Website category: auto
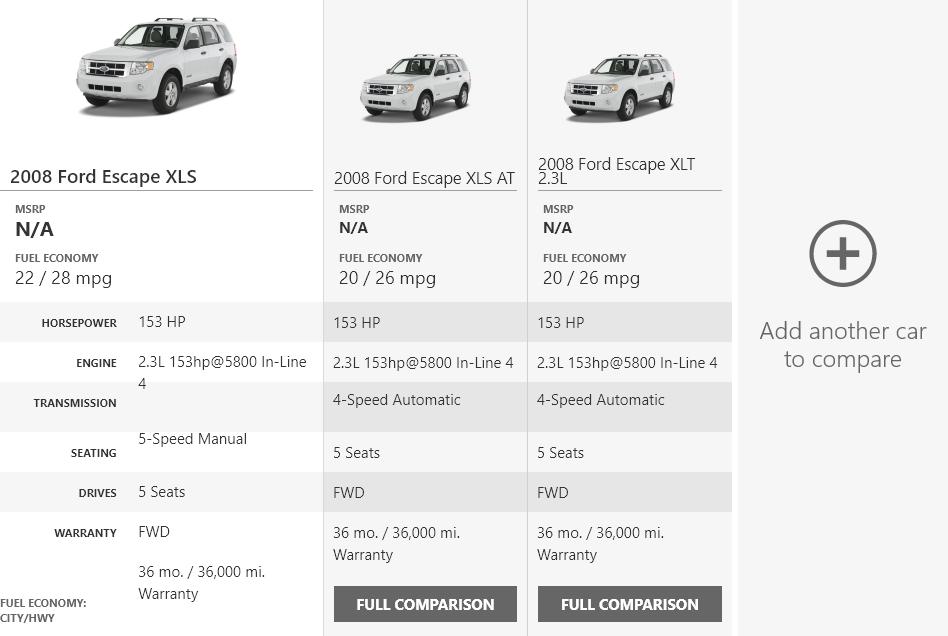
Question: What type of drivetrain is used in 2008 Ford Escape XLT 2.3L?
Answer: FWD

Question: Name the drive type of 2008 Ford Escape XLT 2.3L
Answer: FWD

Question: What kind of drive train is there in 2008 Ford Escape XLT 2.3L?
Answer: FWD

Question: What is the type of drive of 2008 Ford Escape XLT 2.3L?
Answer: FWD

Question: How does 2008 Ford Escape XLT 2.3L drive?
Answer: FWD

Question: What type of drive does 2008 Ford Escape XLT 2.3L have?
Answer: FWD

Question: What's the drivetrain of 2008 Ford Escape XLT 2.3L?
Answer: FWD

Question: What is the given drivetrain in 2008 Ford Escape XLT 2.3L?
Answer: FWD

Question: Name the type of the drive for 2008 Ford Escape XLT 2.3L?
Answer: FWD

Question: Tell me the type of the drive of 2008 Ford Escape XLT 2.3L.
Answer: FWD

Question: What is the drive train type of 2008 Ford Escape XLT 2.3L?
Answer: FWD

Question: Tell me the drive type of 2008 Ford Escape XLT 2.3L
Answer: FWD

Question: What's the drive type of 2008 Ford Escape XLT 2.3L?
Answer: FWD

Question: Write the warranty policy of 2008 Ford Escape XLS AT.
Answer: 36 mo. / 36,000 mi. Warranty

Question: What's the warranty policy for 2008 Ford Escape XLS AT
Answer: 36 mo. / 36,000 mi. Warranty

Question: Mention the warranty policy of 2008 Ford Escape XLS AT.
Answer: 36 mo. / 36,000 mi. Warranty

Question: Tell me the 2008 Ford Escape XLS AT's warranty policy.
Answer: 36 mo. / 36,000 mi. Warranty